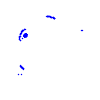
Particle: pion